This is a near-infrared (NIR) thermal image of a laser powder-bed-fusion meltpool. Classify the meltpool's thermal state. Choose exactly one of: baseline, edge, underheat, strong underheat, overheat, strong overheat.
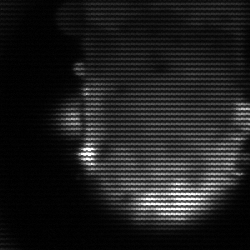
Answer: baseline